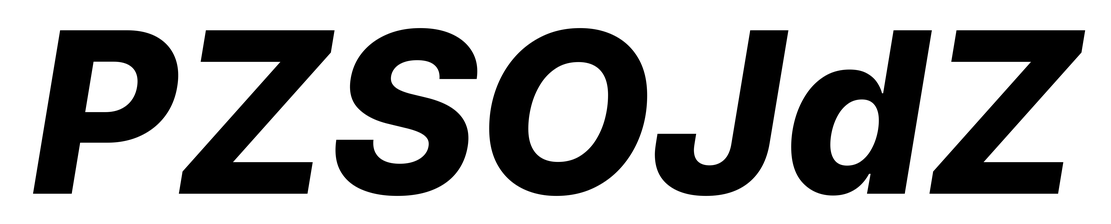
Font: Inter-Italic_ExtraBold_Italic